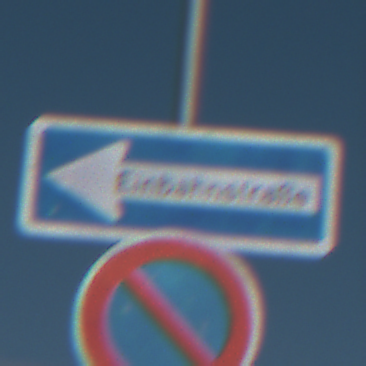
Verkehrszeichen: EinbahnstrasseLinksweisend
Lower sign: EingeschraenktesHalteverbot
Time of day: MorningAfternoon
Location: Outdoor (Special)
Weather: Clear
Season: NotSpecified
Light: Natural